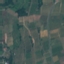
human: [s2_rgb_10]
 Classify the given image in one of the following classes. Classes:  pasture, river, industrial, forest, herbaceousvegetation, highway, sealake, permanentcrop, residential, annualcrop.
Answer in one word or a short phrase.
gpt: PermanentCrop